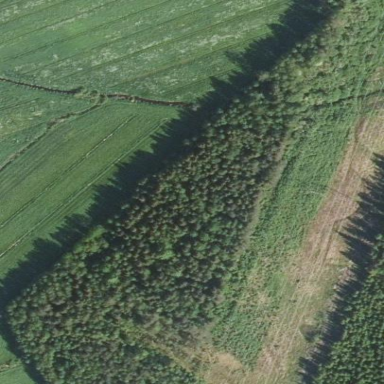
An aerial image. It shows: Forest area.